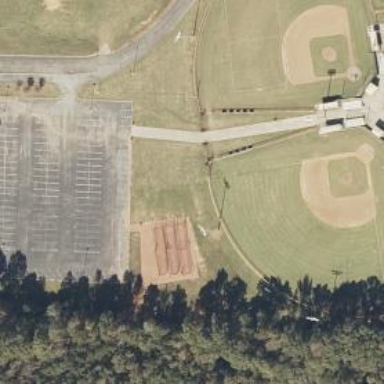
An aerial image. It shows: Baseball pitch for leisure and sports activities.